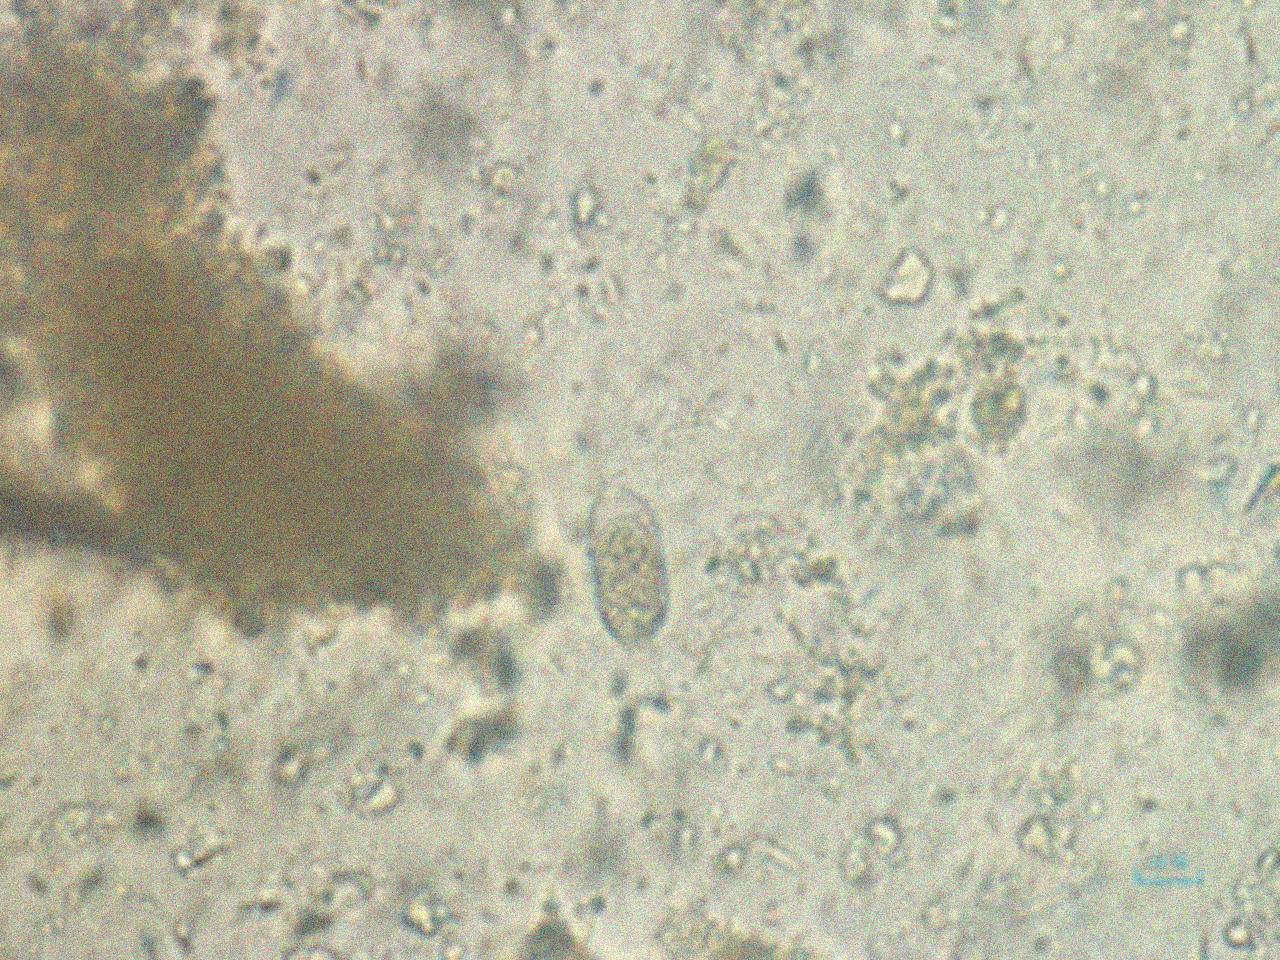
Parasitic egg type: Capillaria philippinensis